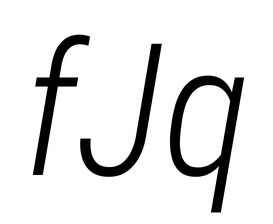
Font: Roboto-Italic_Condensed_Light_Italic